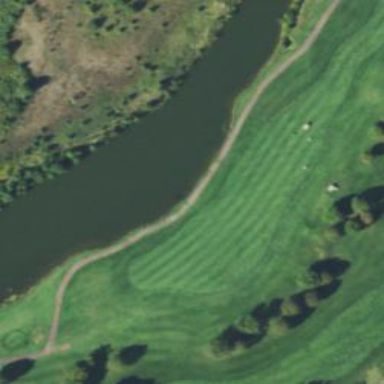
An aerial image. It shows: View of golf hole.